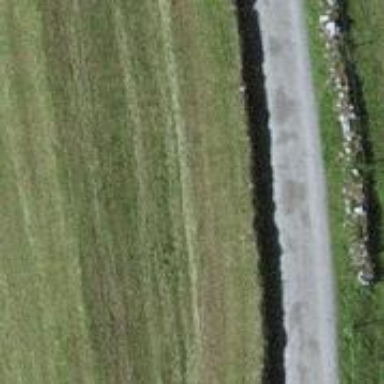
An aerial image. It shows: Dry stone wall barrier.